Interaction volume radius: 5 \u00c5
Interaction volume height: 20 \u00c5
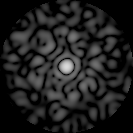
Disorder parameter: 0.8516